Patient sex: F
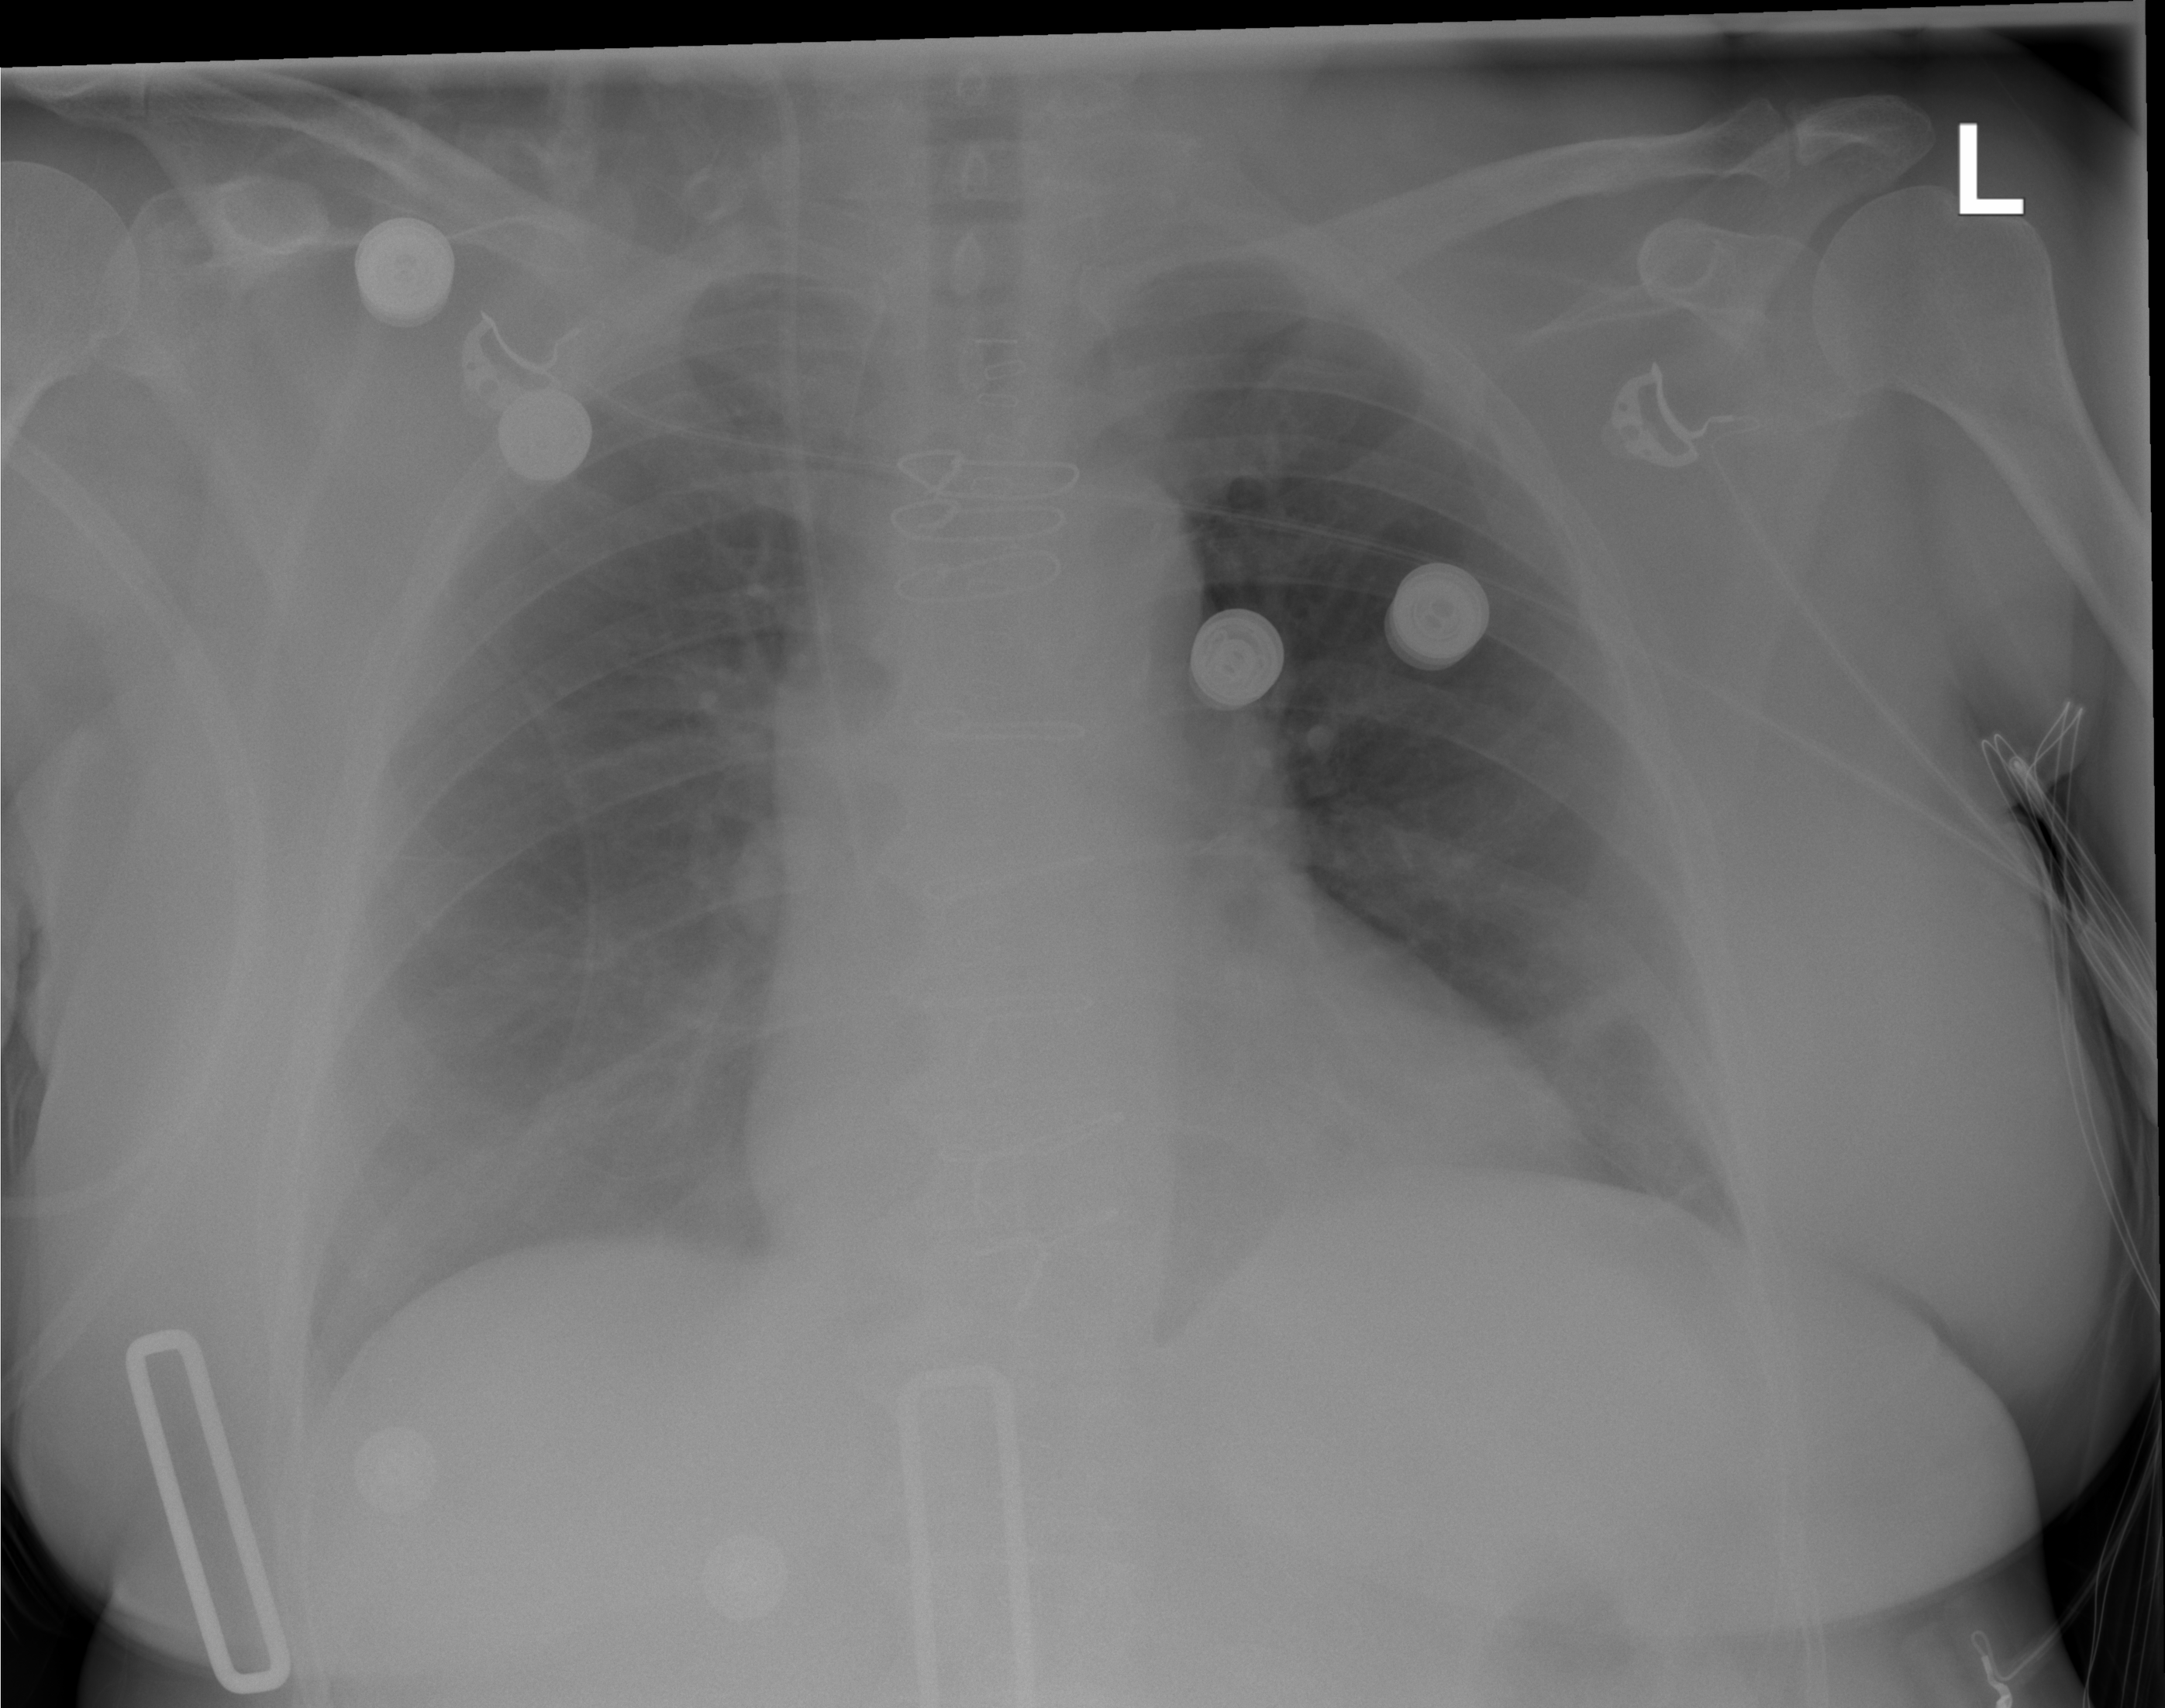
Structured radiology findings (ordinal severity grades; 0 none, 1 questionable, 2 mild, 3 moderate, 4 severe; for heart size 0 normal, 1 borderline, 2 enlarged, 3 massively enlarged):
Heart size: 0
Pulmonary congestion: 0
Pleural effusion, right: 0
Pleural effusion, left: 0
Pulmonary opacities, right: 0
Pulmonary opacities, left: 0
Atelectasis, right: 0
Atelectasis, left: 2